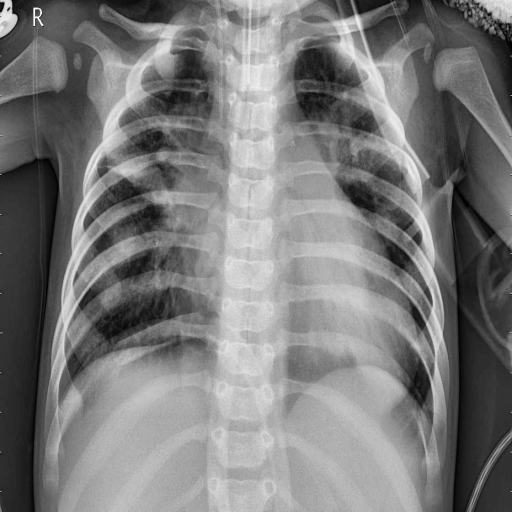
Finding: PNEUMONIA